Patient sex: M
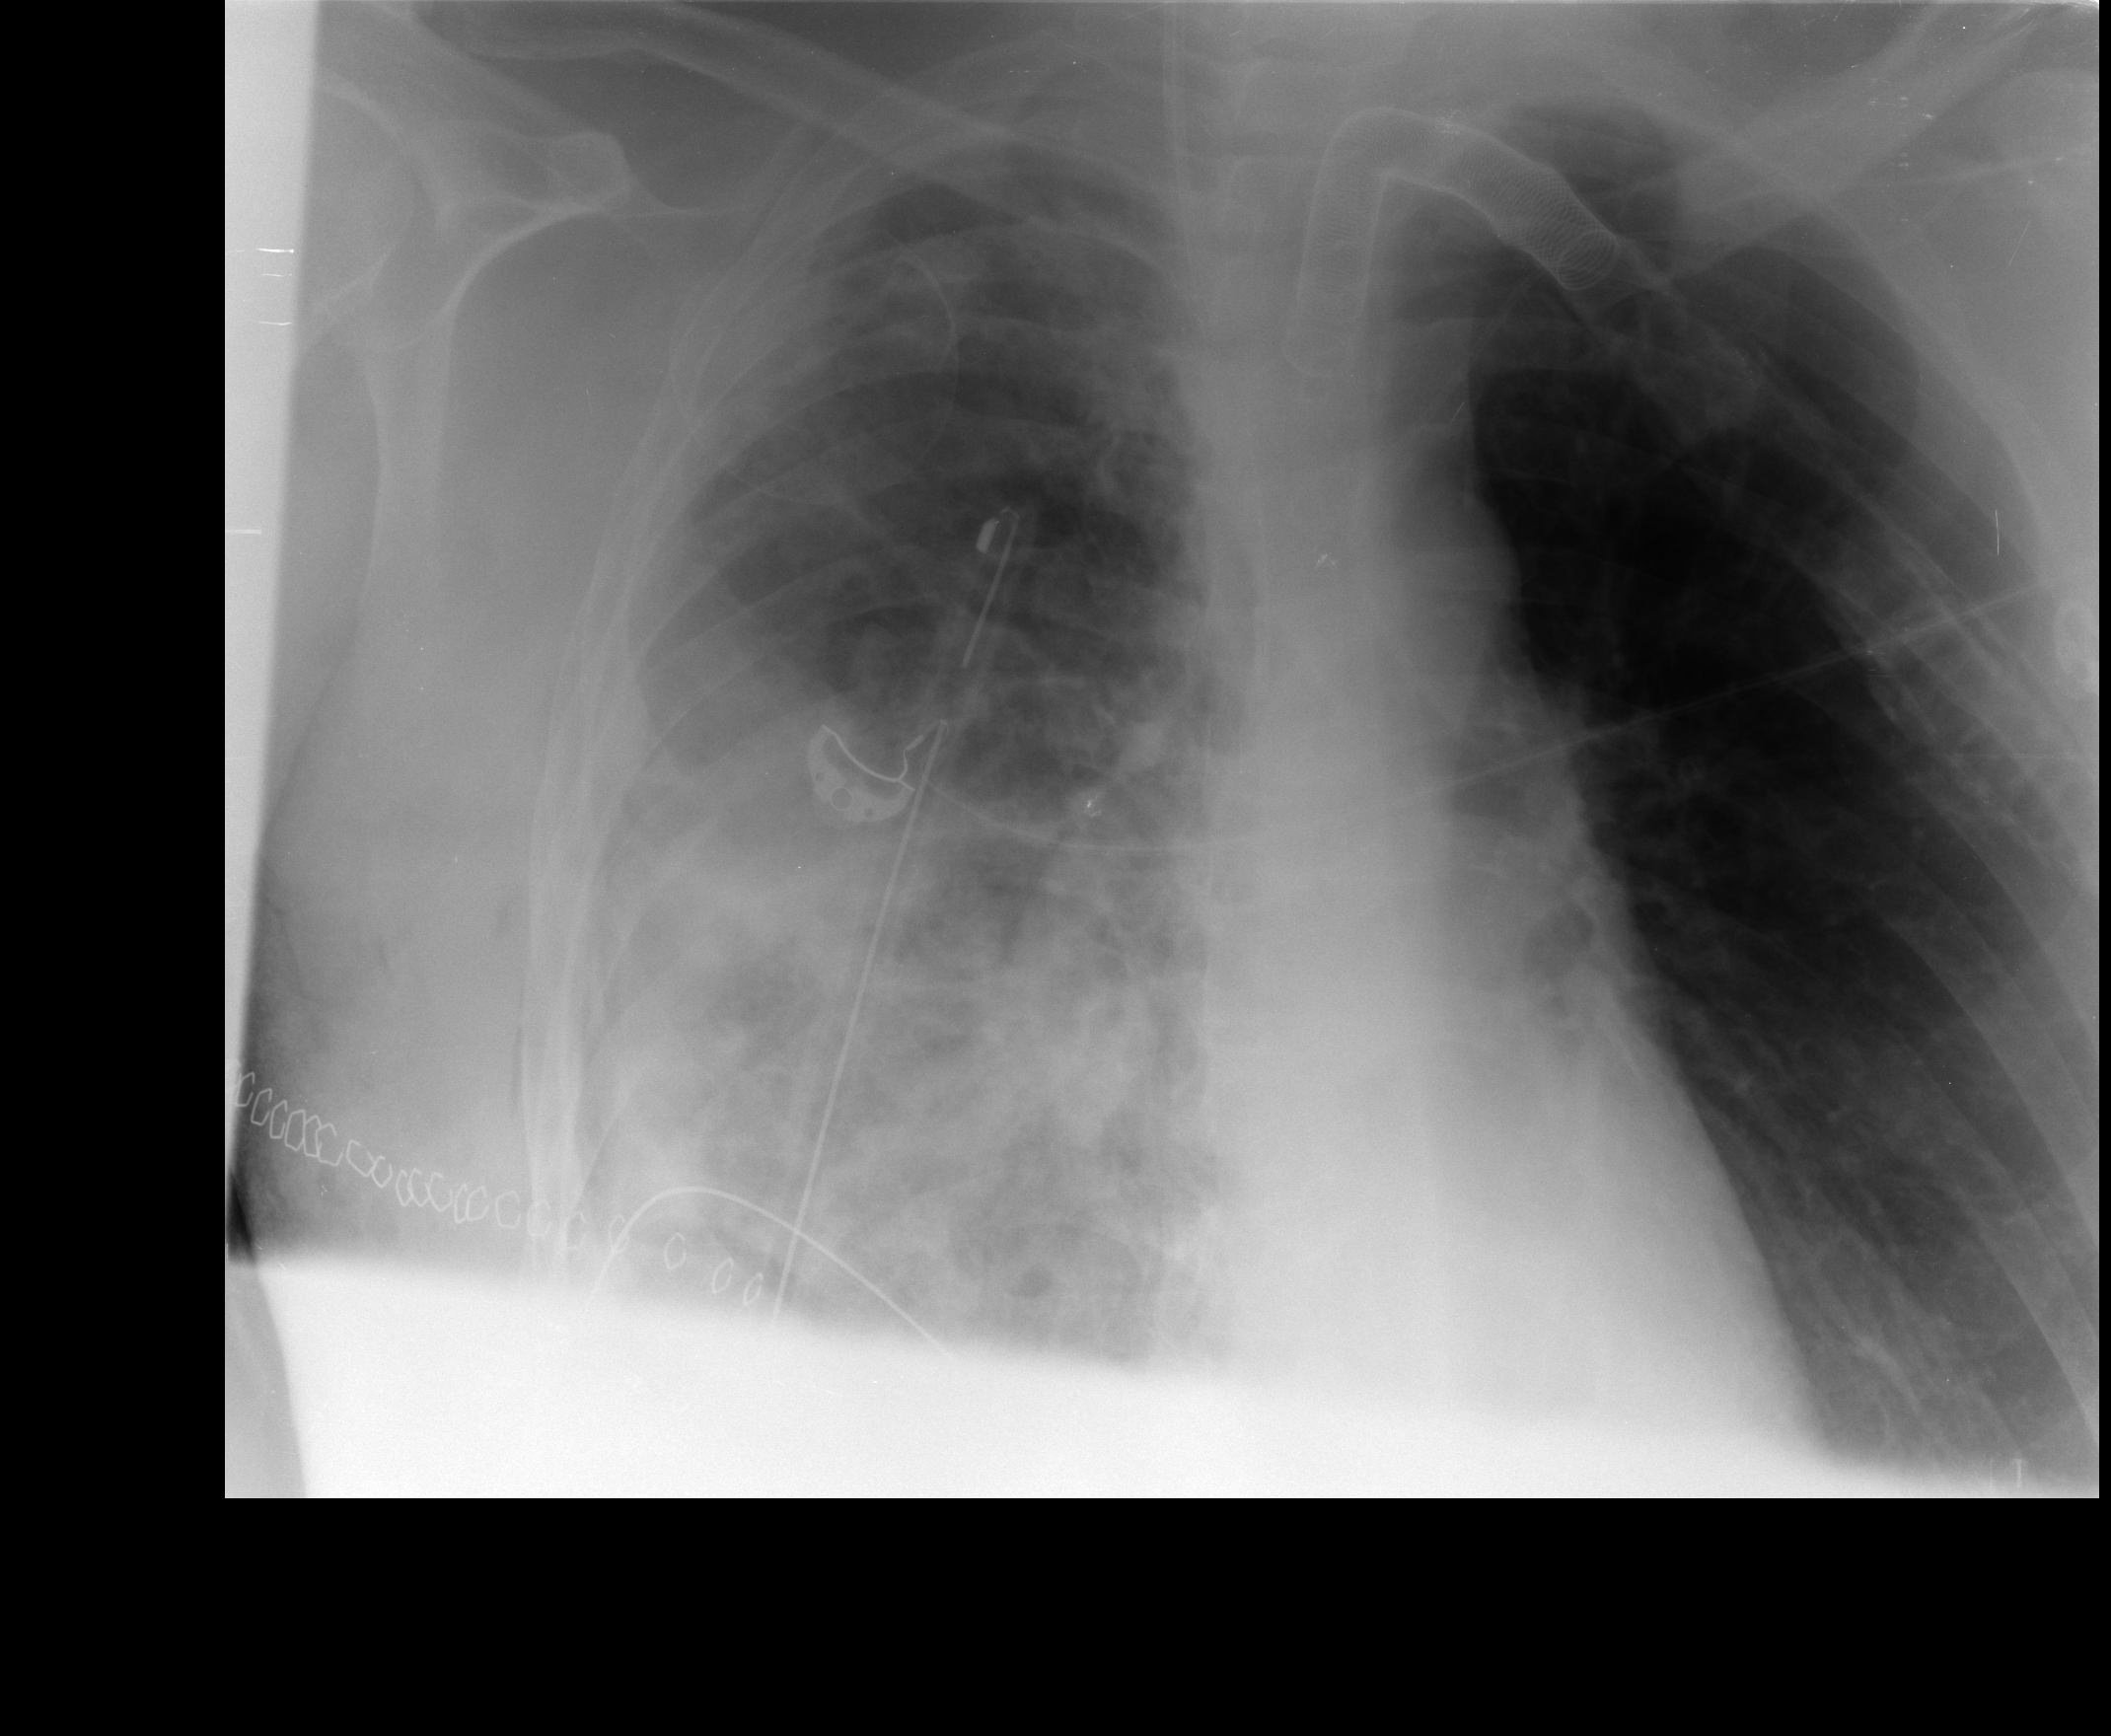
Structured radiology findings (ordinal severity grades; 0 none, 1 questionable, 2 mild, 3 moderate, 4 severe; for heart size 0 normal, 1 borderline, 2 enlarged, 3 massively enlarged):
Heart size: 0
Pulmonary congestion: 0
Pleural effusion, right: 2
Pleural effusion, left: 1
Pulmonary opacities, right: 3
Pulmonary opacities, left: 0
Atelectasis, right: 3
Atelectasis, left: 0